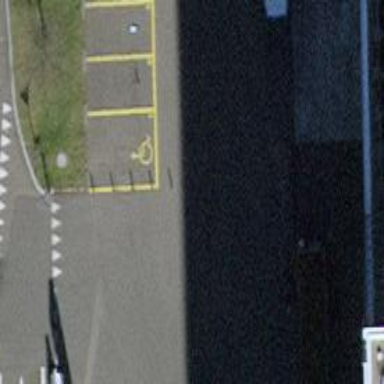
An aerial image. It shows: Bollard barrier.